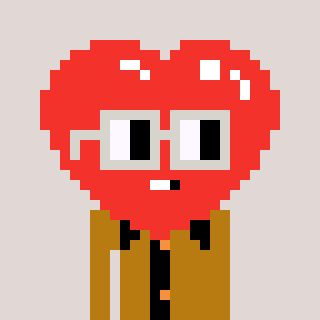
a pixel art character with square light gray glasses, a heart-shaped head and a gold-colored body on a warm background